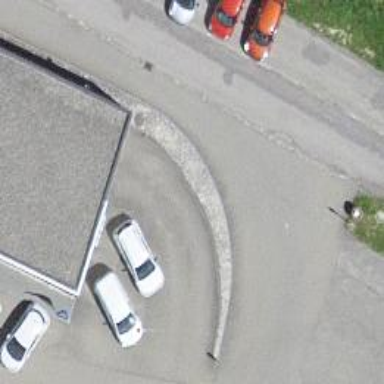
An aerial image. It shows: Car shop.